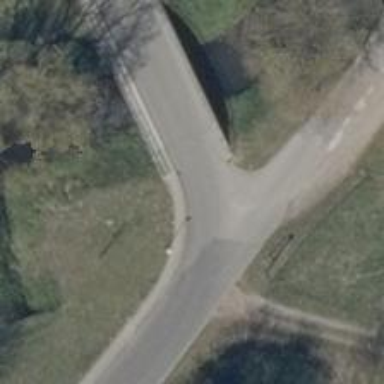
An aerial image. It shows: Residential road with bridge.